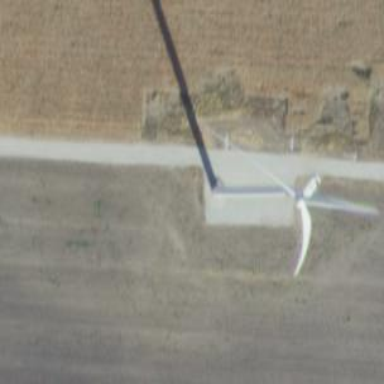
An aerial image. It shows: Wind power generator with wind turbines.